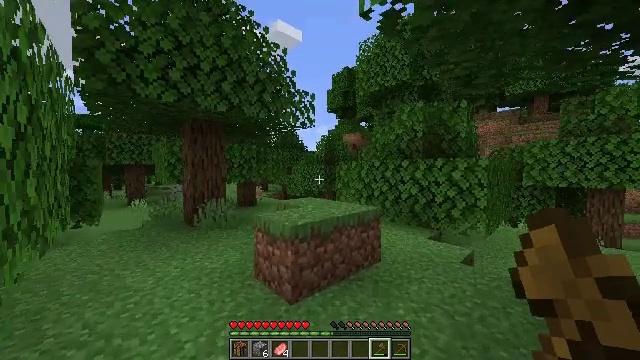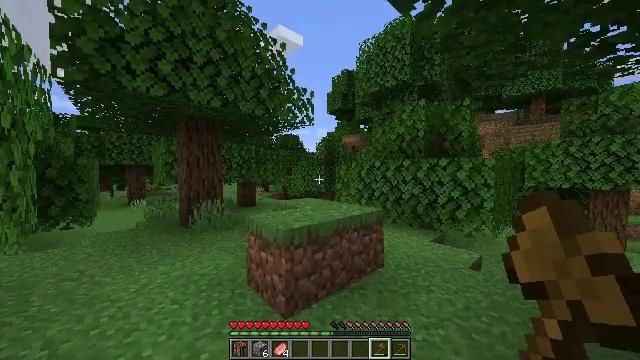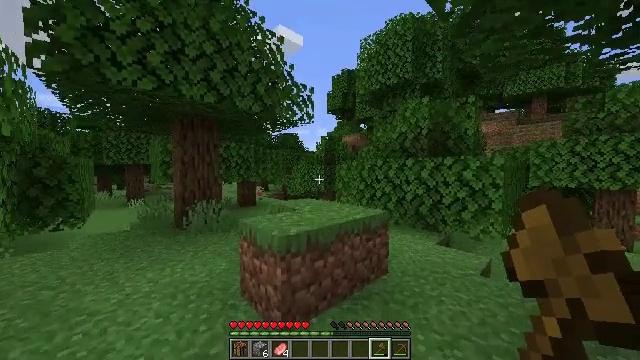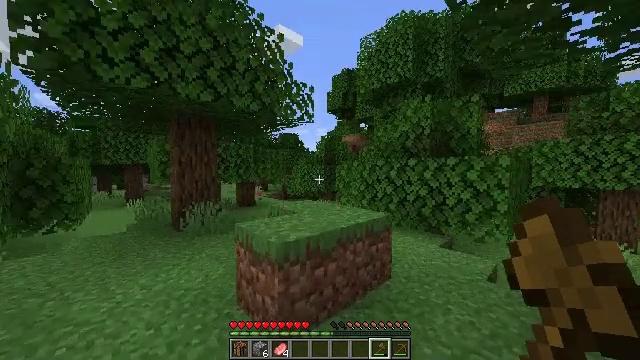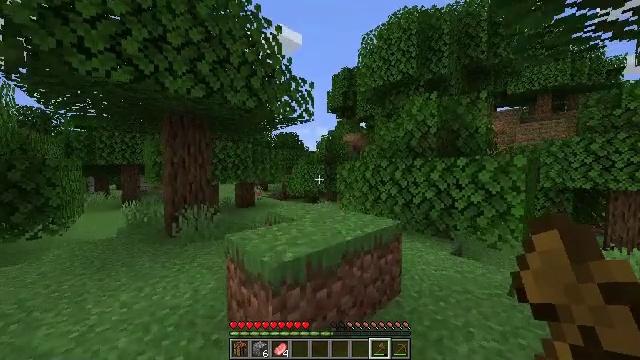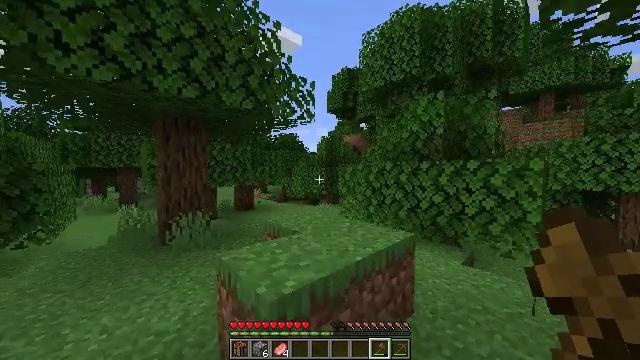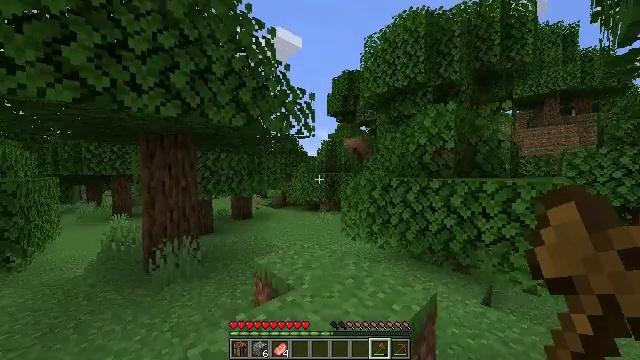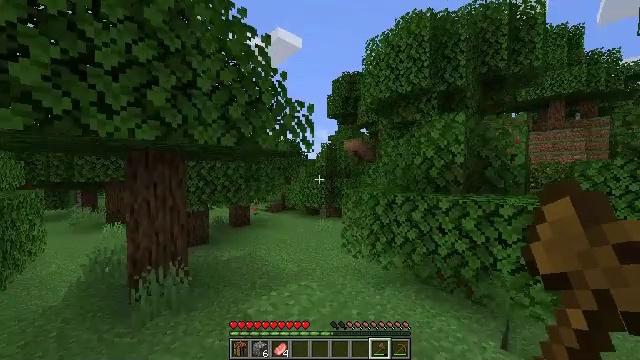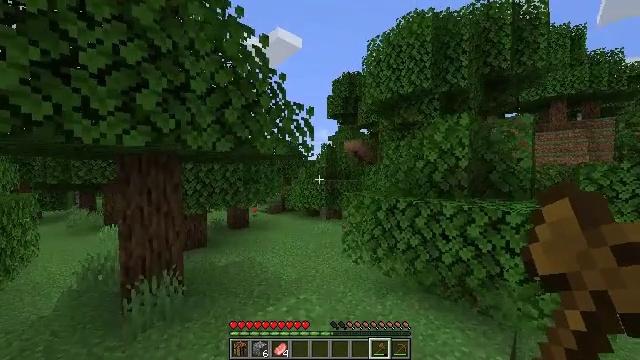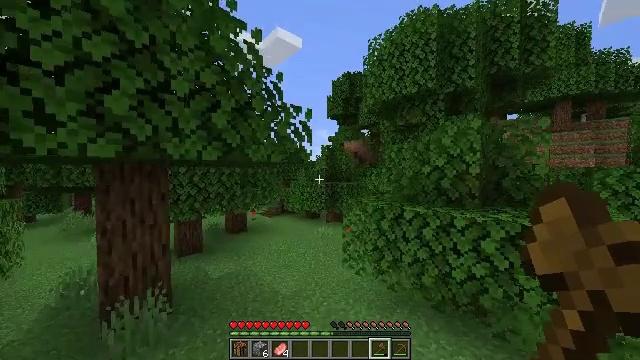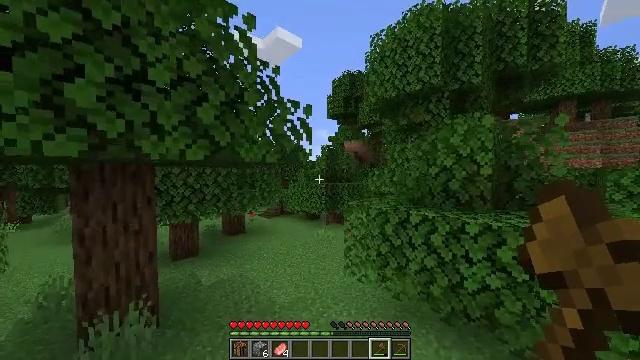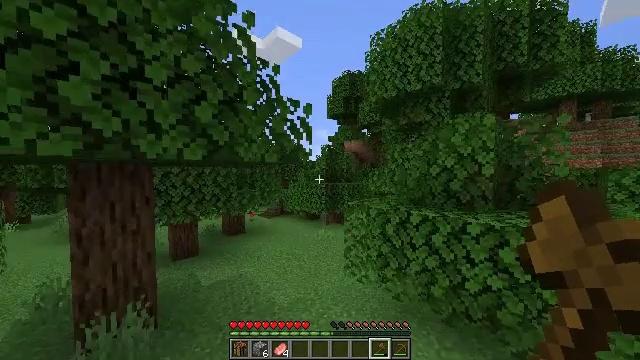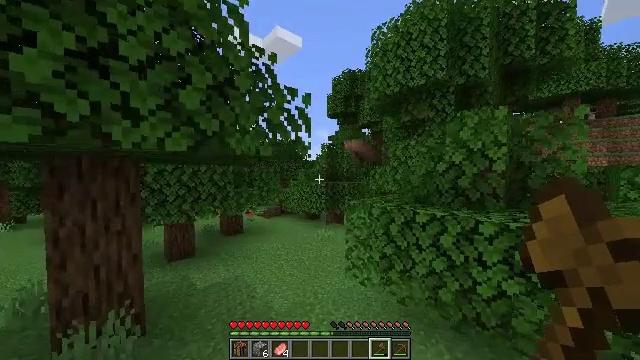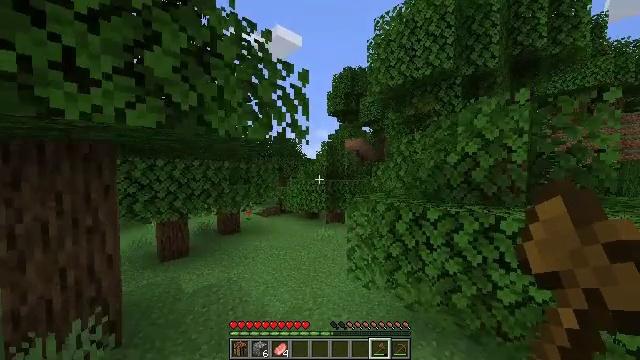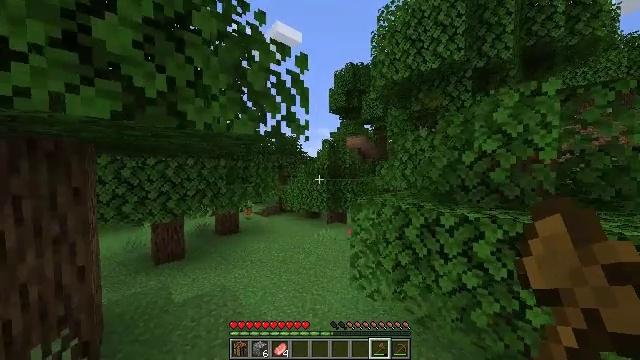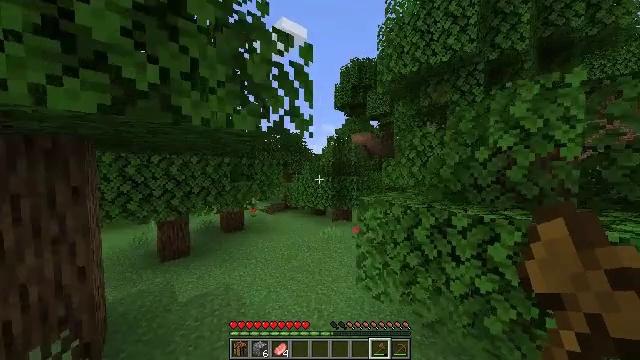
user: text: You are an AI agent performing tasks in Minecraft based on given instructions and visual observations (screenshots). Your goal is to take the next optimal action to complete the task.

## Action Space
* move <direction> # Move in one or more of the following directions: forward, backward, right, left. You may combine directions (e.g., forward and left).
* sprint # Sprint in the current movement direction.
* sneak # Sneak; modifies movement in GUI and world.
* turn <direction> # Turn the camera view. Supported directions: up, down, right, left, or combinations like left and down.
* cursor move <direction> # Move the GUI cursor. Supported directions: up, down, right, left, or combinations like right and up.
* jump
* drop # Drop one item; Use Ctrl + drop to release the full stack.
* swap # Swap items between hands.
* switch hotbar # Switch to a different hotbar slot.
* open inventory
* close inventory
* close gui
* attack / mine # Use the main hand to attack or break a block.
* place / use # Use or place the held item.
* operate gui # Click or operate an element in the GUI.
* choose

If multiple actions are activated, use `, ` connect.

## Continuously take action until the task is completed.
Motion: motion action
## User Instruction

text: Mine a lily of the valley.
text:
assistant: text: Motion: move forward
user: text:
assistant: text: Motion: move forward
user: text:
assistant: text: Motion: move forward
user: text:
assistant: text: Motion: move forward
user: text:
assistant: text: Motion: move forward, jump
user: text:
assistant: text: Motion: move forward, jump
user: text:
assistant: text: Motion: move forward, jump
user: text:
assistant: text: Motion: move forward, jump
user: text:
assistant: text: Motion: move forward
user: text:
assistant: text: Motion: move forward
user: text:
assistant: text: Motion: move forward
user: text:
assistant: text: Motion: move forward
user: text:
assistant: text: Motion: move forward
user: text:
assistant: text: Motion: move forward
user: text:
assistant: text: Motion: move forward, turn left
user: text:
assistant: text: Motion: move forward, turn left
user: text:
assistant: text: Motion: move forward, turn left
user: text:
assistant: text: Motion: move forward, turn left
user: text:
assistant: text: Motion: move forward
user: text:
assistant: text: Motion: move forward
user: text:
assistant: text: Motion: move forward
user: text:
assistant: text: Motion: move forward
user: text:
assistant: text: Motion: move forward
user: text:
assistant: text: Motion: move forward
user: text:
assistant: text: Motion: move forward
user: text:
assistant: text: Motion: move forward
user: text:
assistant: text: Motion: move forward
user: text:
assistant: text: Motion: move forward
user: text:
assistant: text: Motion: move forward
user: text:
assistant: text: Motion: move forward